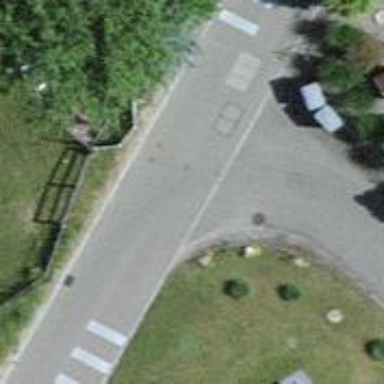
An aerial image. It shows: Residential road.